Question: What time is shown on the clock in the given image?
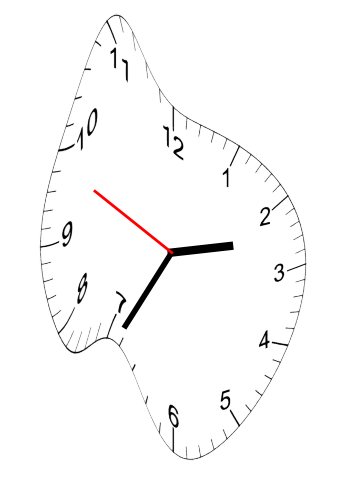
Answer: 02:34:49